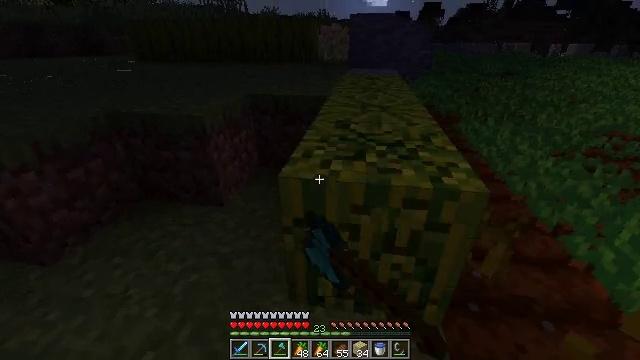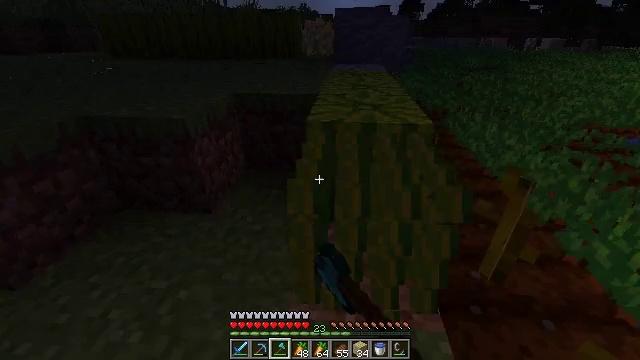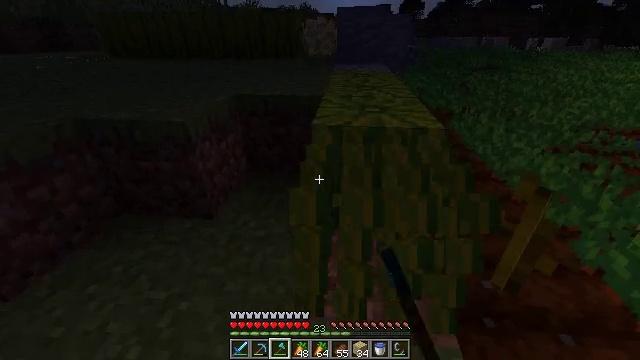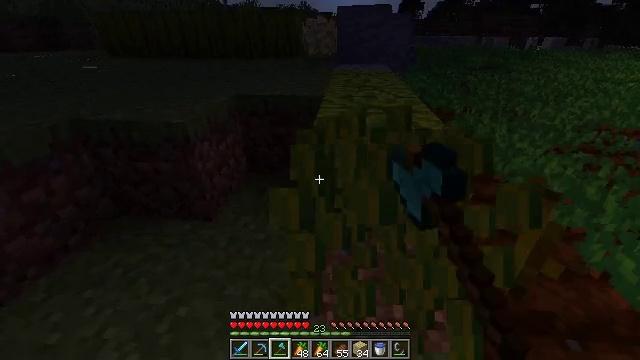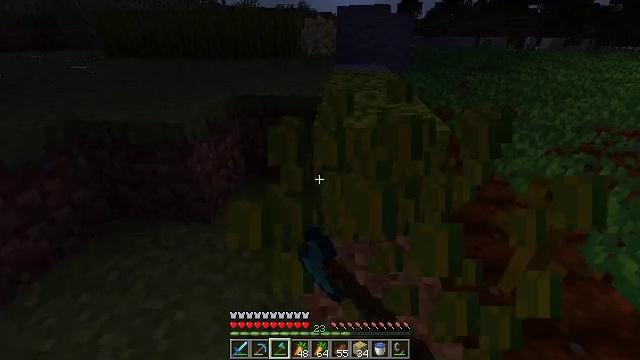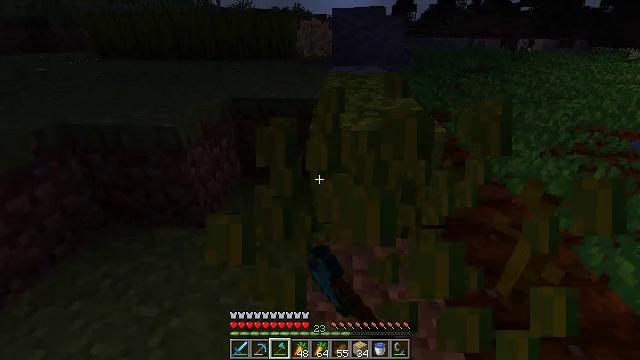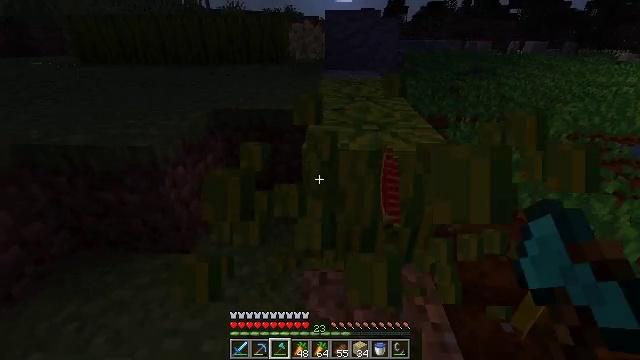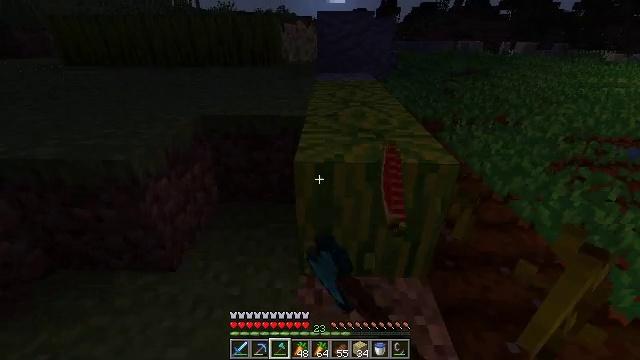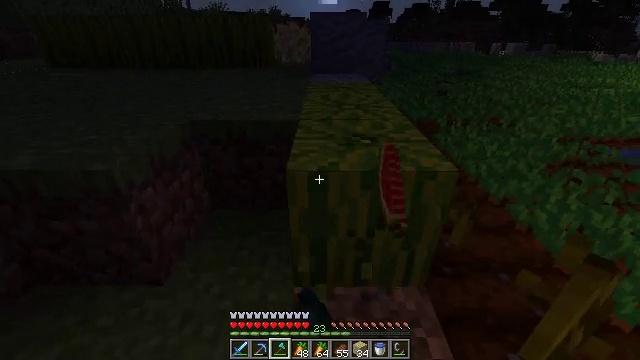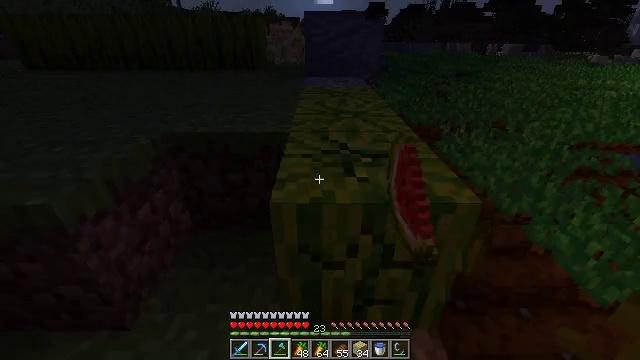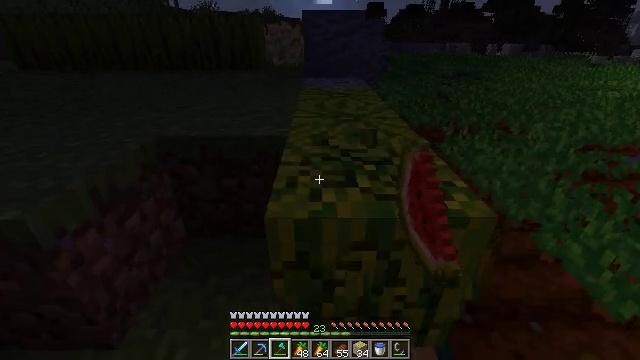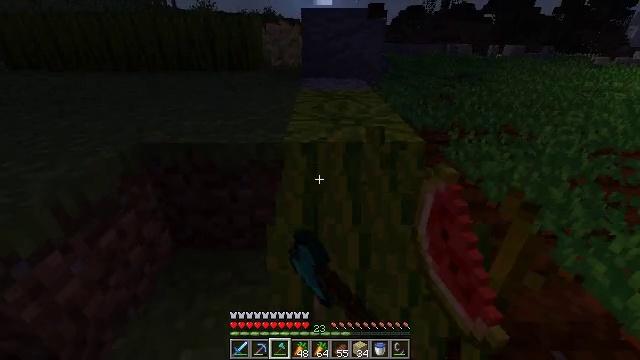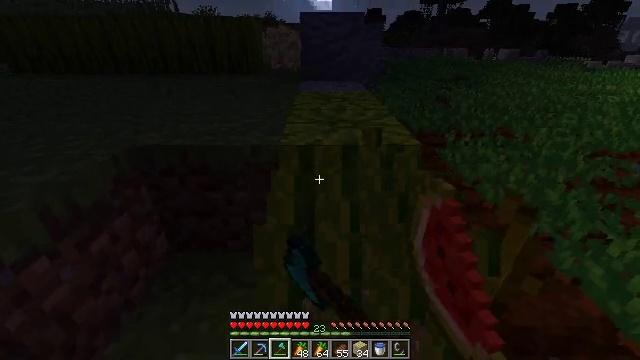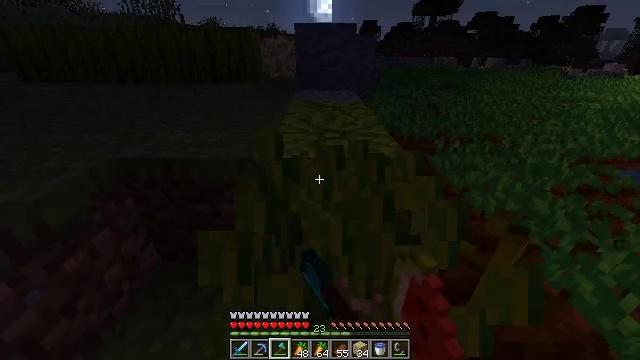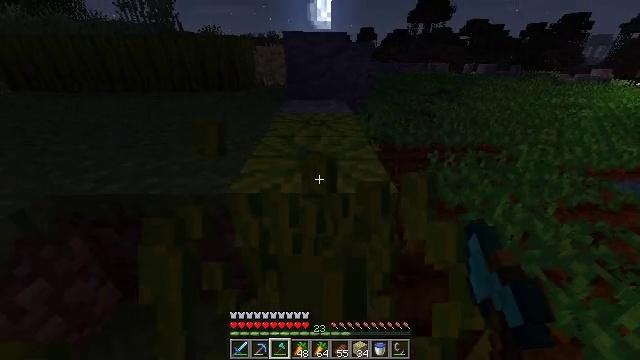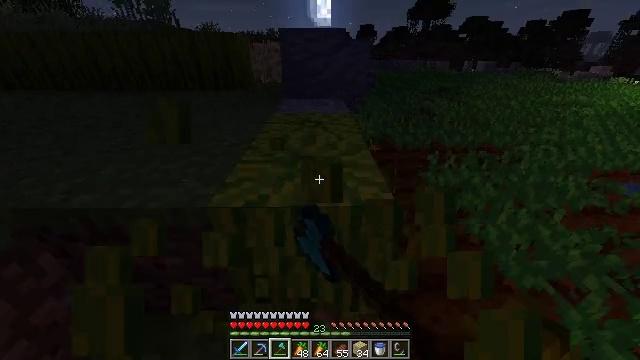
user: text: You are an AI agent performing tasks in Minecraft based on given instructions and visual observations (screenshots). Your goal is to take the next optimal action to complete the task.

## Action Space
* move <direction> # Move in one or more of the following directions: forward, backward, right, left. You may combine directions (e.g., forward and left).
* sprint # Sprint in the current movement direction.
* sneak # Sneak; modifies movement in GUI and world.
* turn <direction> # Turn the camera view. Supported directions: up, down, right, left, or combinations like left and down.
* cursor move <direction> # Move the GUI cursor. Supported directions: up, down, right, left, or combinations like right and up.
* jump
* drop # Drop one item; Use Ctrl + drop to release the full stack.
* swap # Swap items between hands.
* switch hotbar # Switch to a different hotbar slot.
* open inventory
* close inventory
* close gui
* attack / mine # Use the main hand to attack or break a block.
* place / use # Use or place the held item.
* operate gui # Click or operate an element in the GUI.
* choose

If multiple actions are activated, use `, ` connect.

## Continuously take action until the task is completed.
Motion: motion action
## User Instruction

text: Attack the melon to collect it.
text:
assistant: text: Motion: turn right, attack / mine
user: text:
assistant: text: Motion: attack / mine
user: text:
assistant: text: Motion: attack / mine
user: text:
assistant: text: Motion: attack / mine
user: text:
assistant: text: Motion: move forward, attack / mine
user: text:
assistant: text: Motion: move forward, turn right, attack / mine
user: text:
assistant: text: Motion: move forward, turn right, attack / mine
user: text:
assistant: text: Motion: move forward, turn right, attack / mine
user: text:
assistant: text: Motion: move forward, attack / mine
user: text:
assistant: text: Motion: attack / mine
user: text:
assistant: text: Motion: move forward, attack / mine
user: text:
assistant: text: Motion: move forward and move right, attack / mine
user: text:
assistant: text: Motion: move forward and move right, attack / mine
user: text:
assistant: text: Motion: move forward, attack / mine
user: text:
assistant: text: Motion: attack / mine
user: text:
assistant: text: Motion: attack / mine